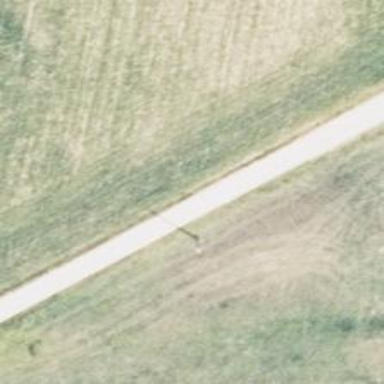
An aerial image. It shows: Minor power line.